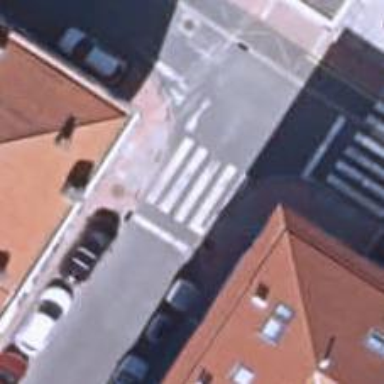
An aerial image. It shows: Marked crossing on footway paved with paving stones.